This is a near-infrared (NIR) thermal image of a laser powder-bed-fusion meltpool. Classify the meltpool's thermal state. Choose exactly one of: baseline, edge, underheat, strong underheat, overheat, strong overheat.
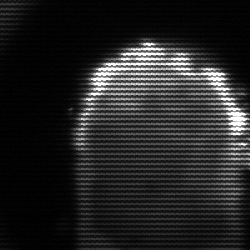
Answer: baseline